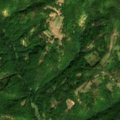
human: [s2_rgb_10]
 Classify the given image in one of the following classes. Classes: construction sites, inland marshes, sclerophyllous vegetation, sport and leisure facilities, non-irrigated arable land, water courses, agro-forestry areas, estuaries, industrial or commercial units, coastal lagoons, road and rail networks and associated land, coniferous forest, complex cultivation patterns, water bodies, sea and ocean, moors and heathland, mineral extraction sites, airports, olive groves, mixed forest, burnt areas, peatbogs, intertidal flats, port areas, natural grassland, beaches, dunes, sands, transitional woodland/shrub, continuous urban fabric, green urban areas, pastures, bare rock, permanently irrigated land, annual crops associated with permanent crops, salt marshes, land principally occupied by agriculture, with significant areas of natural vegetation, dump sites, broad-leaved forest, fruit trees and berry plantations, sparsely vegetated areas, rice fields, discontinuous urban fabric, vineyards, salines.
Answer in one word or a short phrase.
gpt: land principally occupied by agriculture, with significant areas of natural vegetation, broad-leaved forest